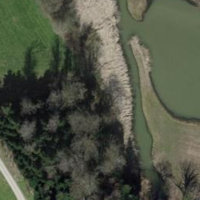
EUNIS habitat code: 23
Species observed at this site:
Nuphar lutea